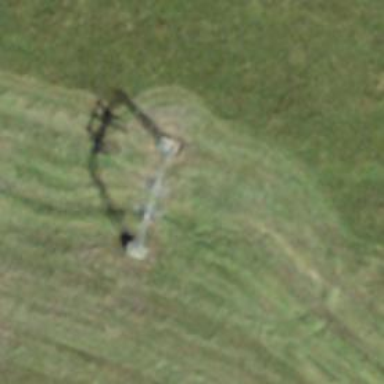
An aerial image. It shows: Pylon used for aerialway.